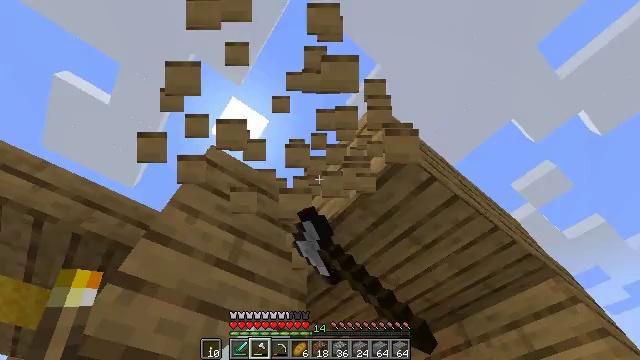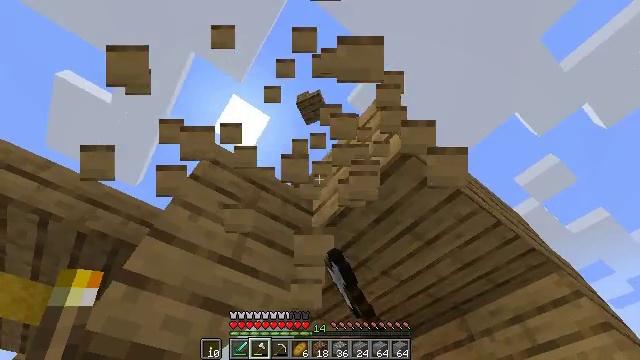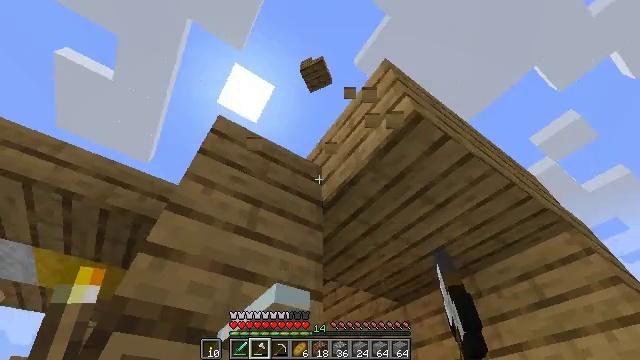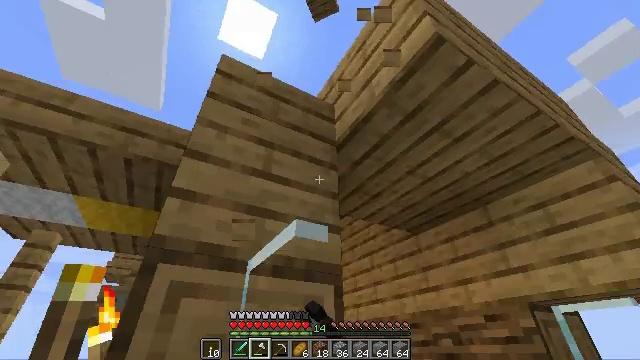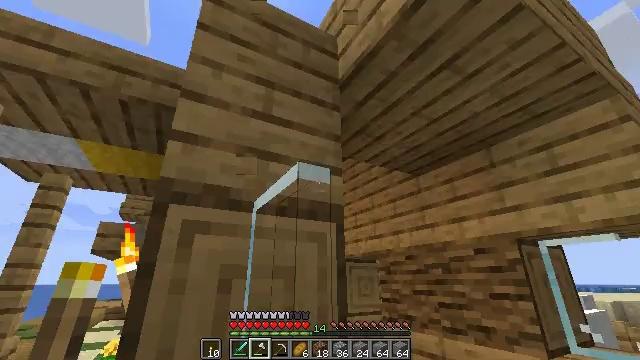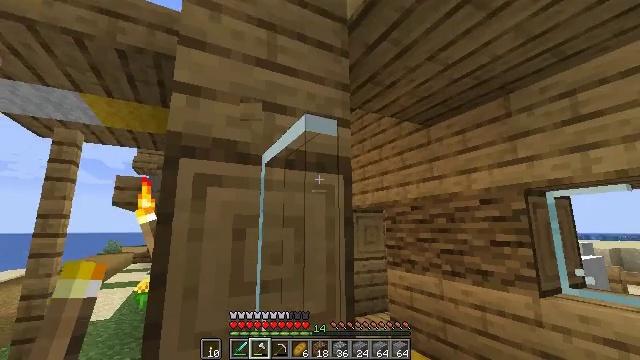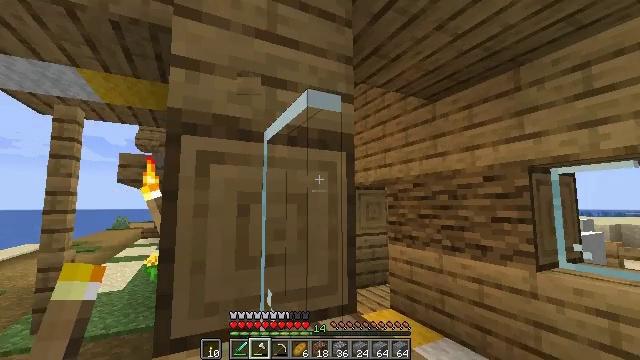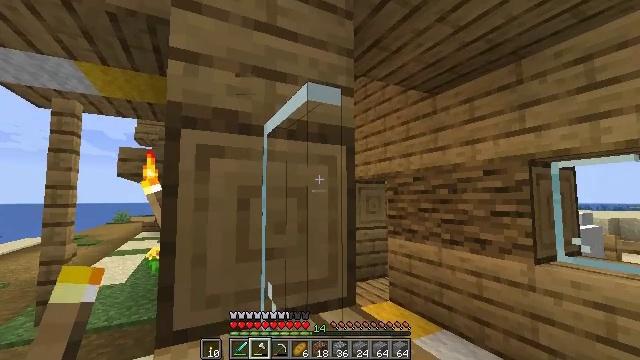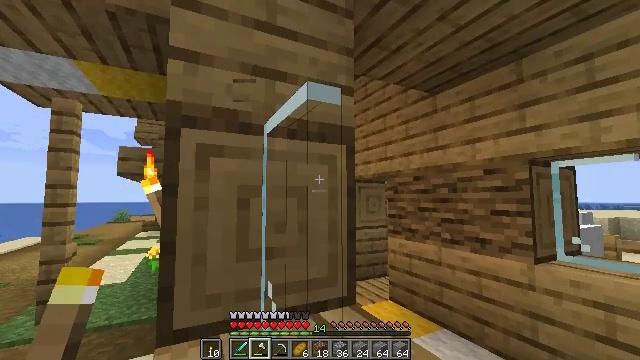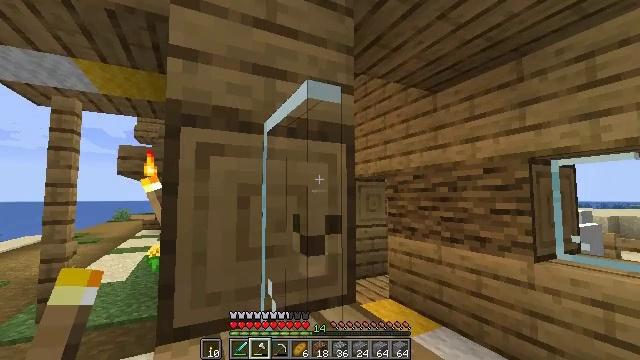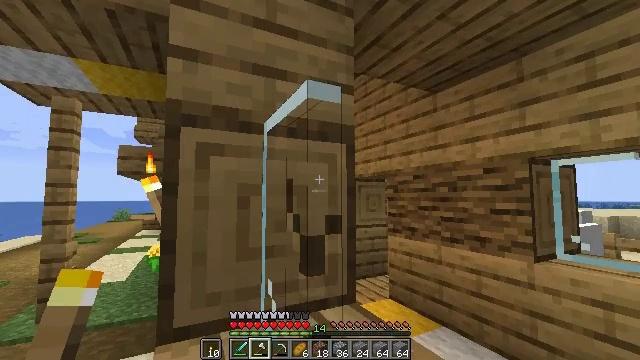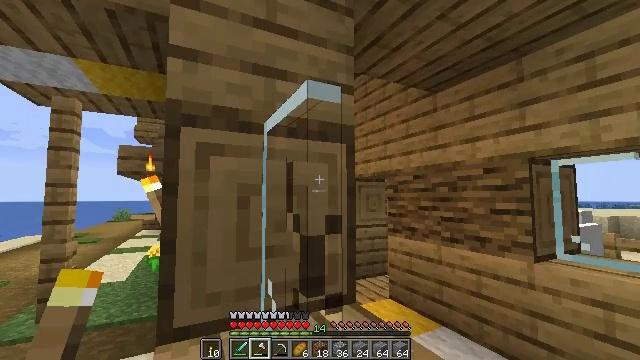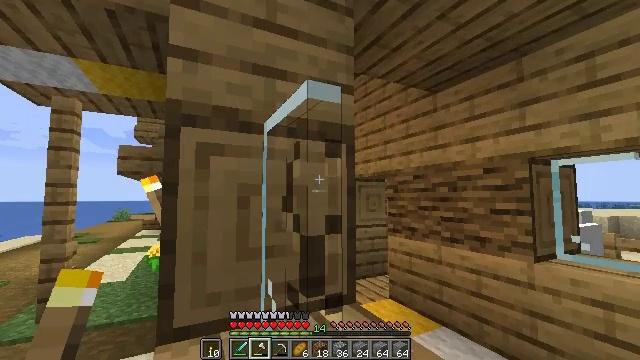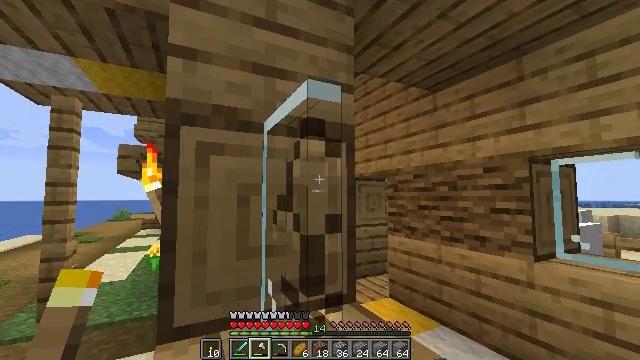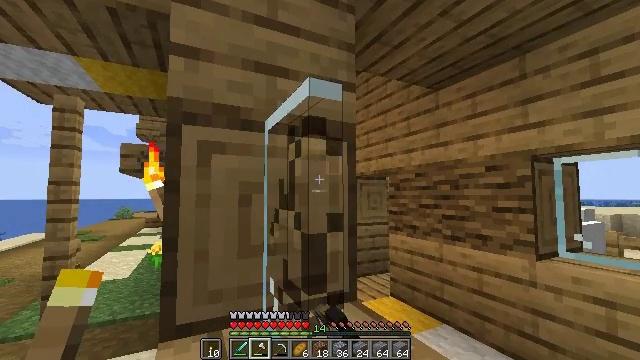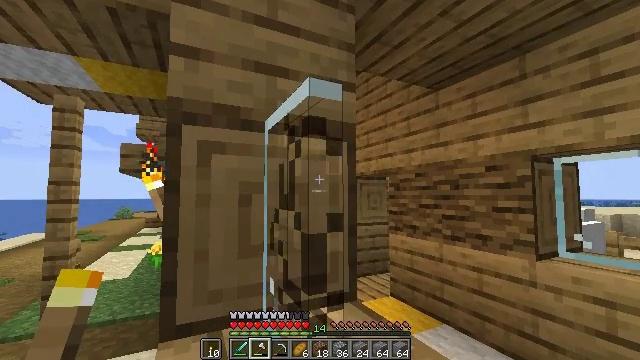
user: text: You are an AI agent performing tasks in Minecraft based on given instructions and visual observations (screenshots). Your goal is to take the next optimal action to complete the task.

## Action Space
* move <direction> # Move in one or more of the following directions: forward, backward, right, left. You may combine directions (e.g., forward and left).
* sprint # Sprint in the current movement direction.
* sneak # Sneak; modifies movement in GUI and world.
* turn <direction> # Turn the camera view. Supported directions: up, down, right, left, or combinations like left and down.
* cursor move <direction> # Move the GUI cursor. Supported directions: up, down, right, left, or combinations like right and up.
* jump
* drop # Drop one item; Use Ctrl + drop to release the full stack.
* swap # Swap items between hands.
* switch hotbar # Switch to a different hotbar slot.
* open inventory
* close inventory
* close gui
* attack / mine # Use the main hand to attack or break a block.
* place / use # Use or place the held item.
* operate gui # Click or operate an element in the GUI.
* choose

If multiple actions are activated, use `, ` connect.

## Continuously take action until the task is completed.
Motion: motion action
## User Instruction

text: Shatter the glass pane with a tool.
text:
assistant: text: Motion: attack / mine
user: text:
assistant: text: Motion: turn left and down, attack / mine
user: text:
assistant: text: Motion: turn left and down, attack / mine
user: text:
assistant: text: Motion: turn down
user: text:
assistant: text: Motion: turn left and down
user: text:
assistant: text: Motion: turn down
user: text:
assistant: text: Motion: turn down
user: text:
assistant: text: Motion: no_op
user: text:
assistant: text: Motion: attack / mine
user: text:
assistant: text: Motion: attack / mine
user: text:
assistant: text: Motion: attack / mine
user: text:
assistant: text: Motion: attack / mine
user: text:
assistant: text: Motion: attack / mine
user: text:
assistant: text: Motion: attack / mine
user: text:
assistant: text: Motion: attack / mine
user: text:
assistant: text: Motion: attack / mine
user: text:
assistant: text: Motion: attack / mine
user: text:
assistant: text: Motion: attack / mine
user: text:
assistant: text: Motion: attack / mine
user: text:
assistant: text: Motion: attack / mine
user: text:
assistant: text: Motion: attack / mine
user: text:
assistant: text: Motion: attack / mine